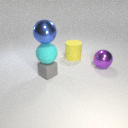
large yellow rubber cylinder to the right of small gray rubber cube